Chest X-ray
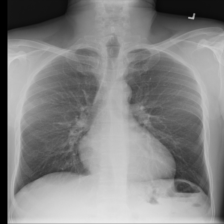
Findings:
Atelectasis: negative
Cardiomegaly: negative
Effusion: negative
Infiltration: negative
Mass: negative
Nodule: negative
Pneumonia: negative
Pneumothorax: negative
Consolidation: negative
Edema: negative
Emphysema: negative
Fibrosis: negative
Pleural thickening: negative
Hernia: negative